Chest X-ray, AP view. Patient: 58 years old, sex M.
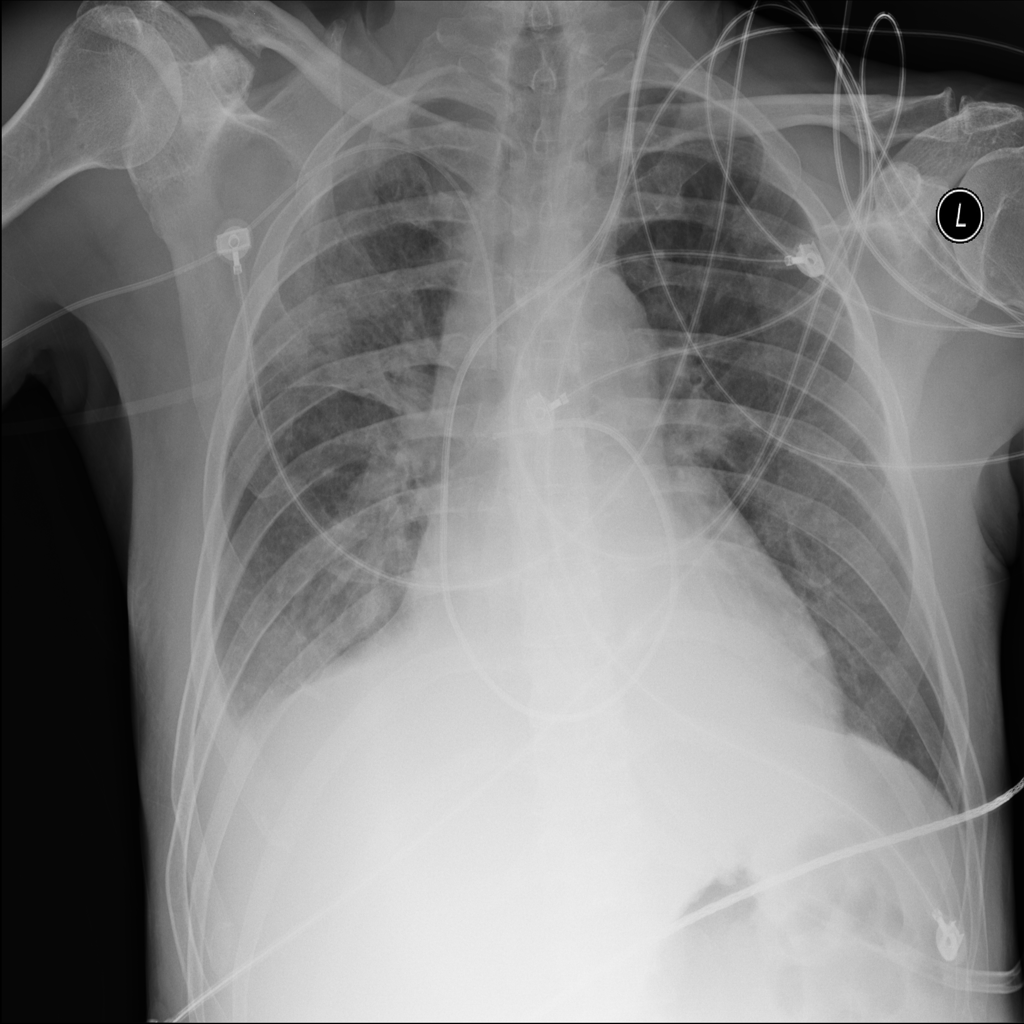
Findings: Effusion, Pneumonia